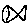
Label: fish